Question: For a school platform I would like to have list with all the students that are enrolled in a class with a certain schoolYear. In this list I would like to see the id, last_name, first_name and the class name of each student.
The Id + full name is no problem, but loading all the relationships and displaying the full class name with grade doesn't work.
my relationships are as following:
'''
student -> hasMany -> Enrollments
-----------Enrollments -> belongsTo -> offering
--------------------------offering -> belongsTo -> schoolClasses
--------------------------offering -> belongsTo -> schoolyears
--------------------------------------schoolClass -> belongsTo -> grade
'''
The class name consists out of the grade name + class name (e.g. Nursery 1 + A).
My EER is as following:

Currently I have this working:
<URL>
By doing this in my controller:
'''
$students = Student::with('offerings.schoolClasses.grades')->get();
return view('student.overview', ['students' =>$students]);
'''
and this in my view:
'''
@foreach($students as $student)
<tr>
<th scope="row">{{$student->id}}</th>
<td>{{$student->first_name}}</td>
<td>{{$student->last_name}}</td>
<td>{{$student->offerings}}</td>
</tr>
@endforeach
'''
Could someone help me getting the final bits?
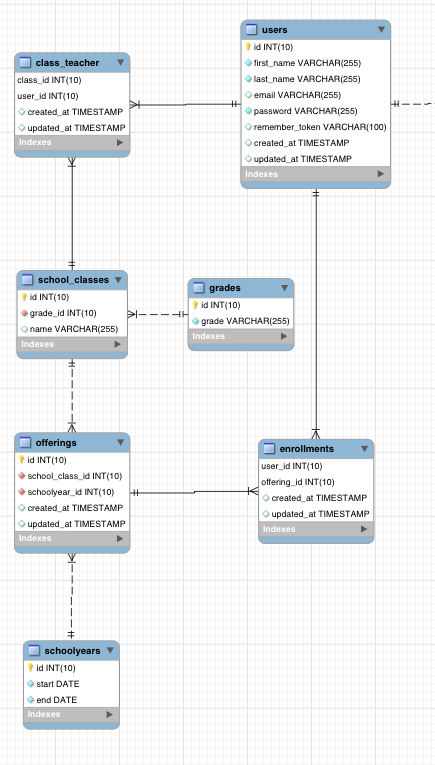
Answer: I found out what was wrong, the definition of my relationships in my models didn't contain a foreign key to reference on.
I had to add explicit foreign keys when referencing the relationship:
'''
public function schoolClass(){
return $this->belongsTo(SchoolClass::class,'school_class_id');
}
public function schoolyears(){
return $this->belongsTo(Schoolyear::class,'schoolyear_id');
}
'''
The 'school_class_id' and 'schoolyear_id' where necessary to load everything correctly.